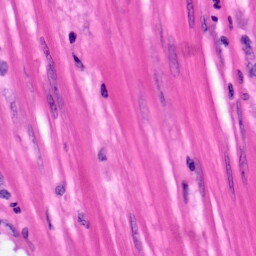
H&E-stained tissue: Pancreatic